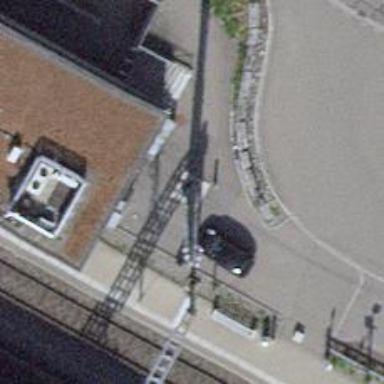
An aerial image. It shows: Communication tower.